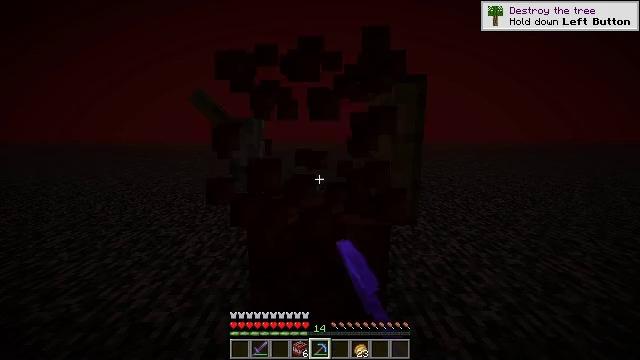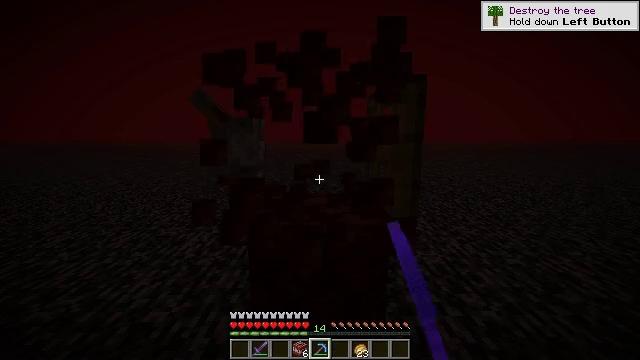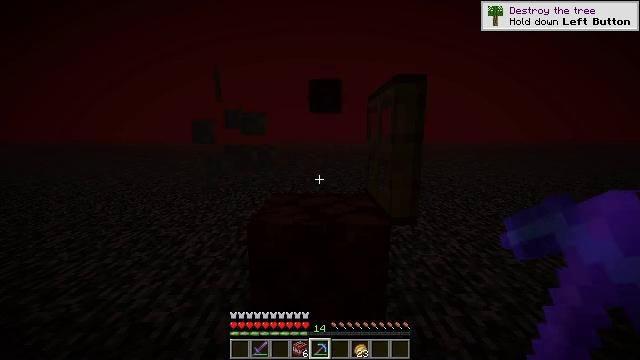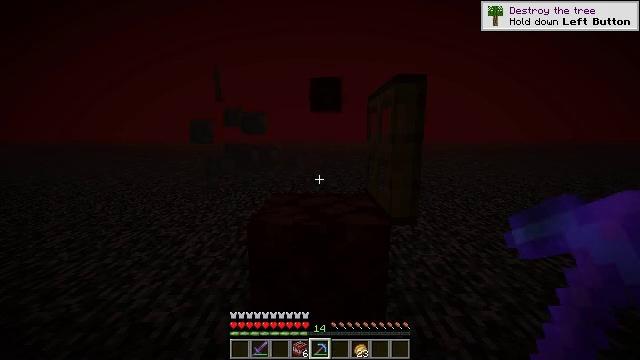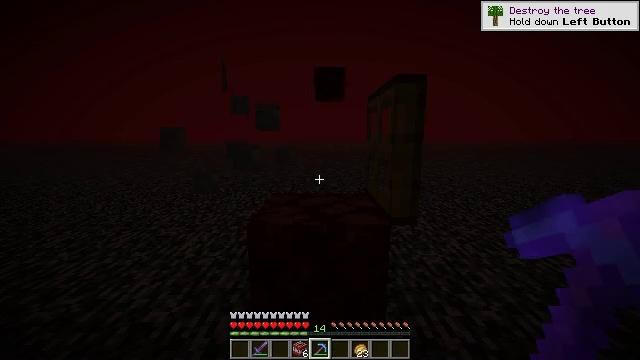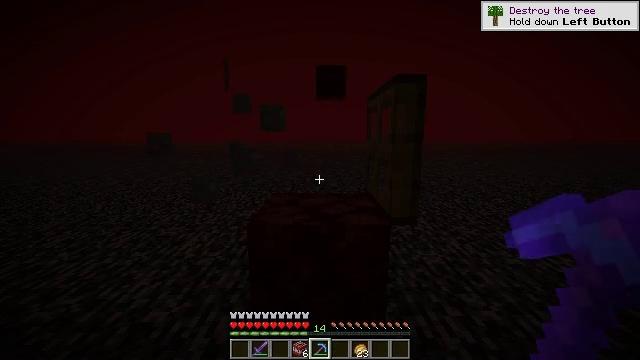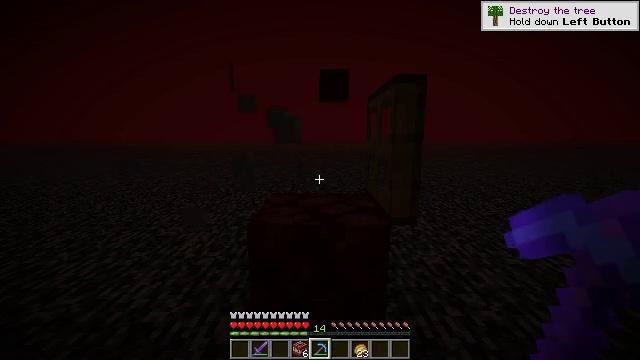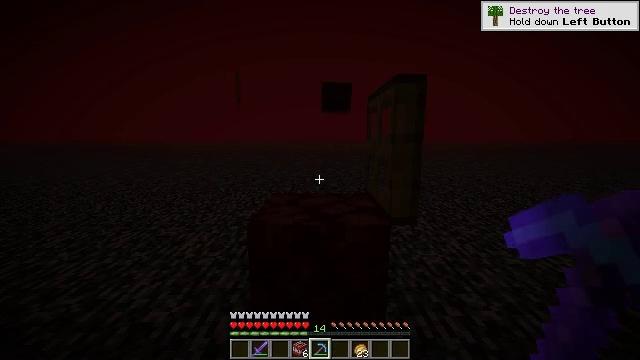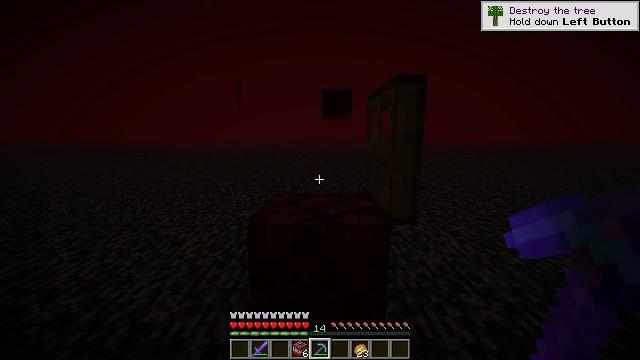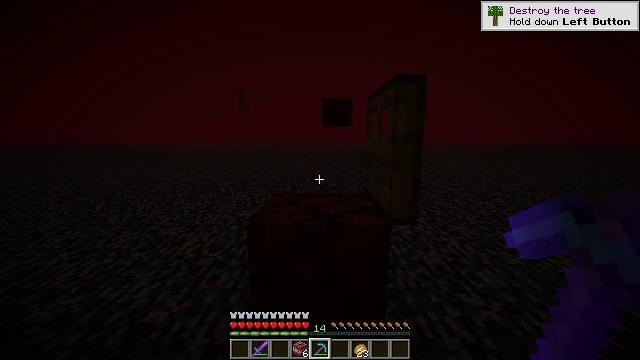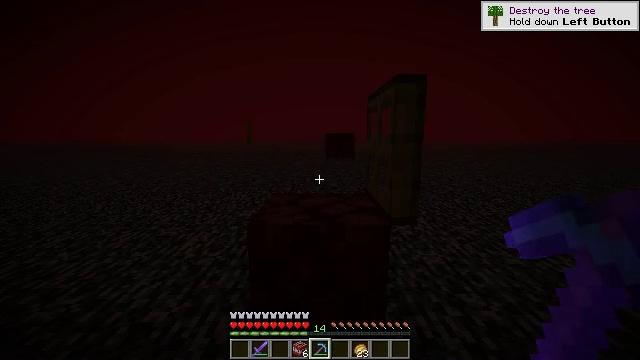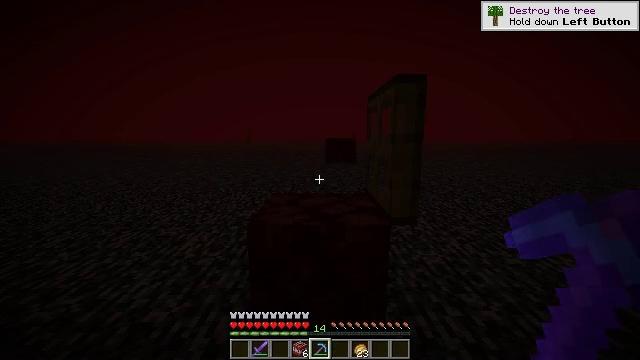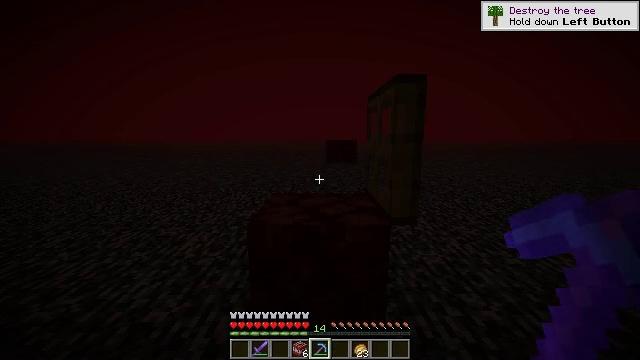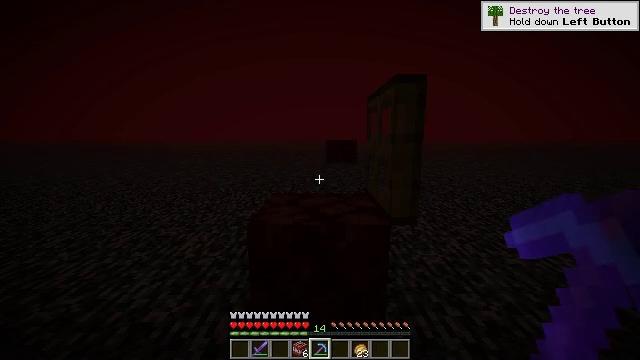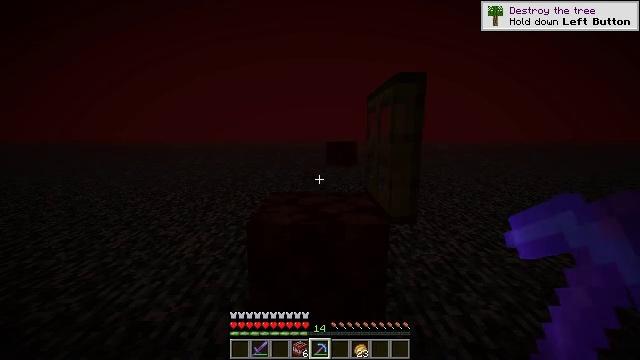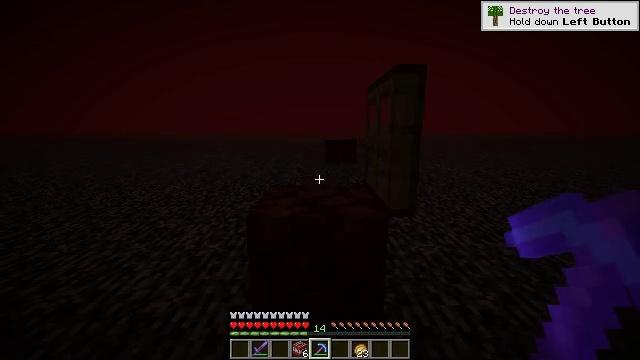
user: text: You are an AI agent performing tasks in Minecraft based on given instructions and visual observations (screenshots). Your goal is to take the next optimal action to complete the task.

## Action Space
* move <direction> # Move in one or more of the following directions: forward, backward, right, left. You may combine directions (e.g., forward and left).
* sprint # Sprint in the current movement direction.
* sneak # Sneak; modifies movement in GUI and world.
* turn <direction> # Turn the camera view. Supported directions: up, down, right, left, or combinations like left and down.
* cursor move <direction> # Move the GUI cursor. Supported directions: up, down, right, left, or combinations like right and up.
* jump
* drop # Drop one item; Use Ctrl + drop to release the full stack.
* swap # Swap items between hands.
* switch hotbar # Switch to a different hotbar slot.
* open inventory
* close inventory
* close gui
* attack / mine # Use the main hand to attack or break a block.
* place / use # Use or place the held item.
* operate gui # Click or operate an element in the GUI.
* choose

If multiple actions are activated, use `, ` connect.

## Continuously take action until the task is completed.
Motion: motion action
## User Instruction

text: Get the oak trapdoor back into your inventory.
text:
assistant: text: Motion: no_op
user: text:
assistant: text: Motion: no_op
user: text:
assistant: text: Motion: no_op
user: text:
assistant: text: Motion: no_op
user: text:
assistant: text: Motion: no_op
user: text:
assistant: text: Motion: no_op
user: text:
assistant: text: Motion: no_op
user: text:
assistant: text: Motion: no_op
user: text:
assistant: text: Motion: no_op
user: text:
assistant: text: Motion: no_op
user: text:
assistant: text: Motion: no_op
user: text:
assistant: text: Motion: no_op
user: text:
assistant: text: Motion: no_op
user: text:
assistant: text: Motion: no_op
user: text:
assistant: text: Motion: turn down
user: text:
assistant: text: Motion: move forward, turn down
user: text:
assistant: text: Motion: move forward, turn down
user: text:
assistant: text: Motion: move forward, turn left and down
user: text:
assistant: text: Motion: move forward and move left, turn left and down
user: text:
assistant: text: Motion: move forward and move left
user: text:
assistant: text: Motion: move forward and move left, turn down
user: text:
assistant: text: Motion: move forward and move left, turn right and down
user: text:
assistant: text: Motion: move forward and move left, turn right and down
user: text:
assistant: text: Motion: move forward and move left, turn right
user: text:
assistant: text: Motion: move forward and move left
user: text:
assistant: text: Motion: move forward and move left, turn right and down
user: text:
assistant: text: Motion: move forward and move left, turn right and down
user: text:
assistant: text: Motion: move forward and move left, turn right and down
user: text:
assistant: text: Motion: move forward and move left, turn right and down
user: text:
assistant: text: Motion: move forward, turn right and down